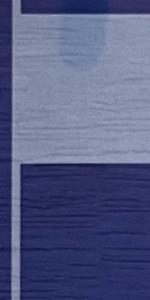
Label: Empty